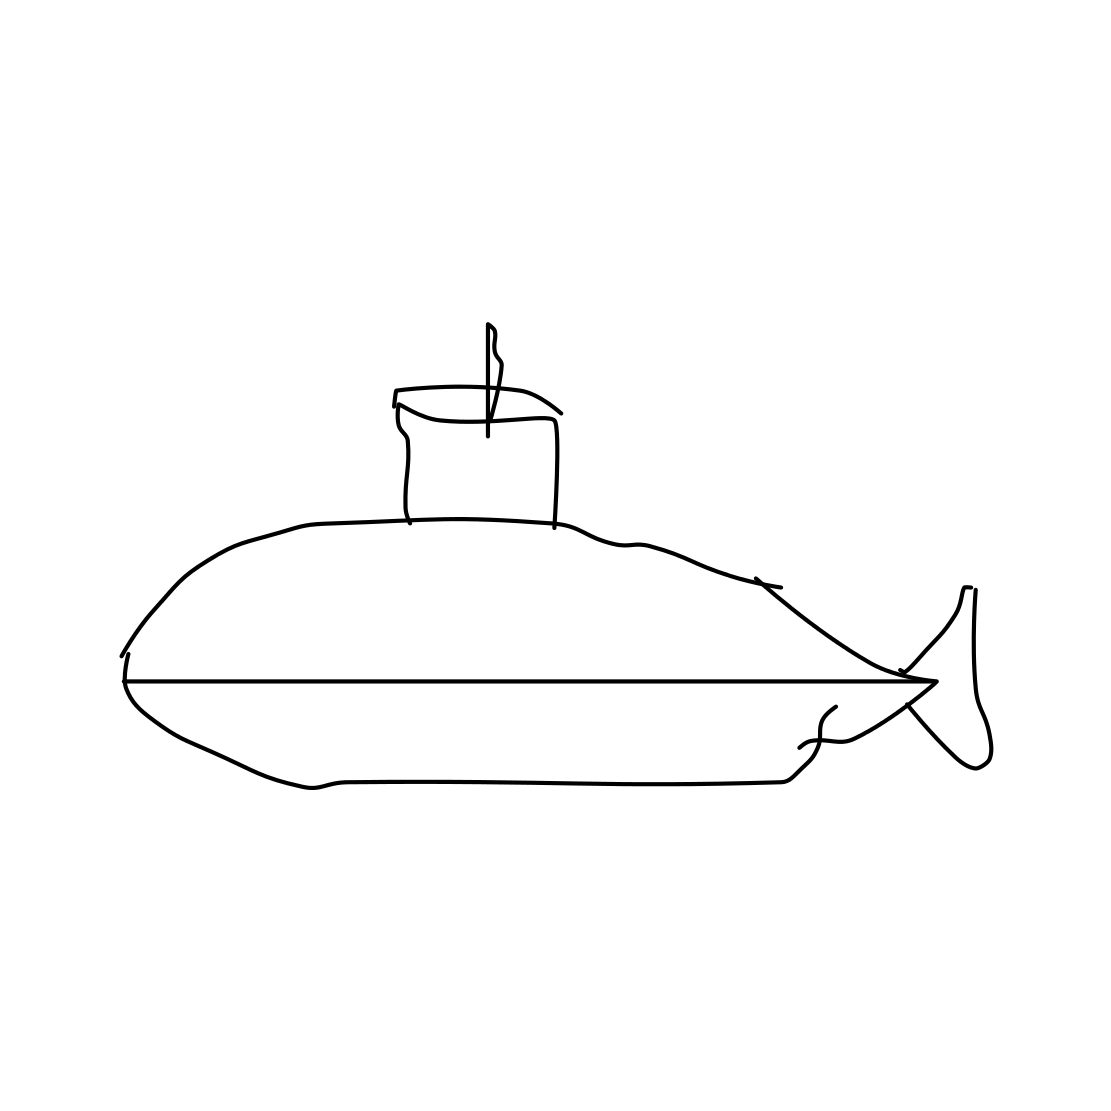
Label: submarine